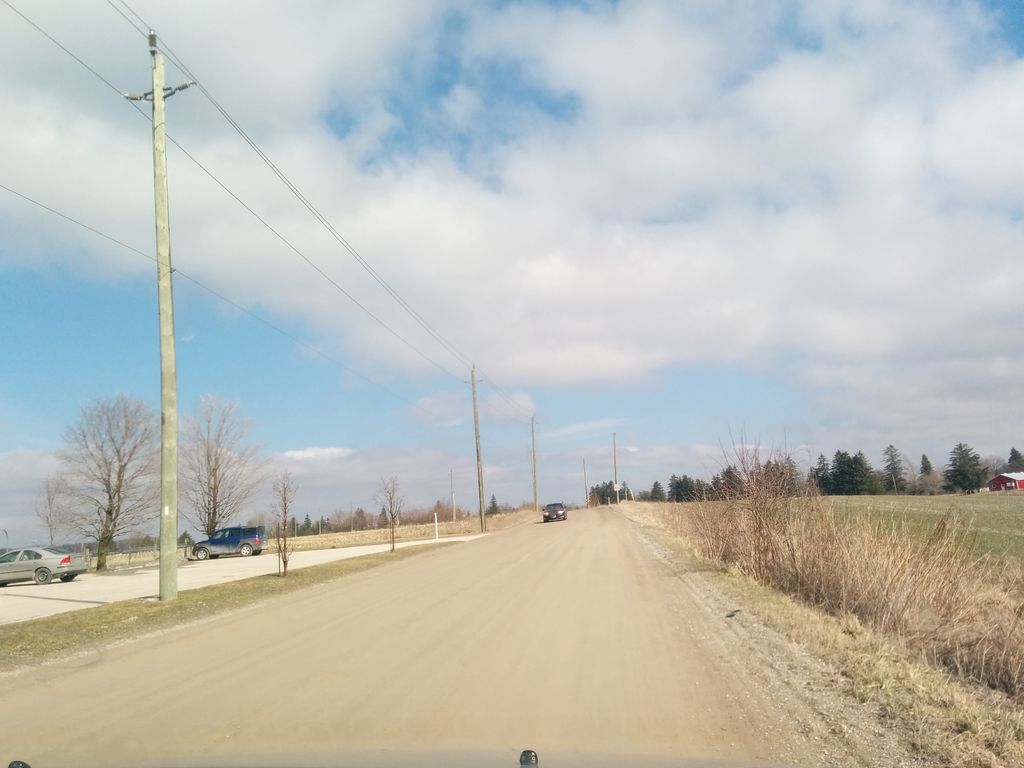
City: kitchener-waterloo